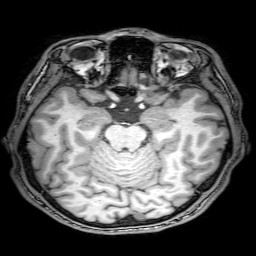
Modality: T1w
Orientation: coronal